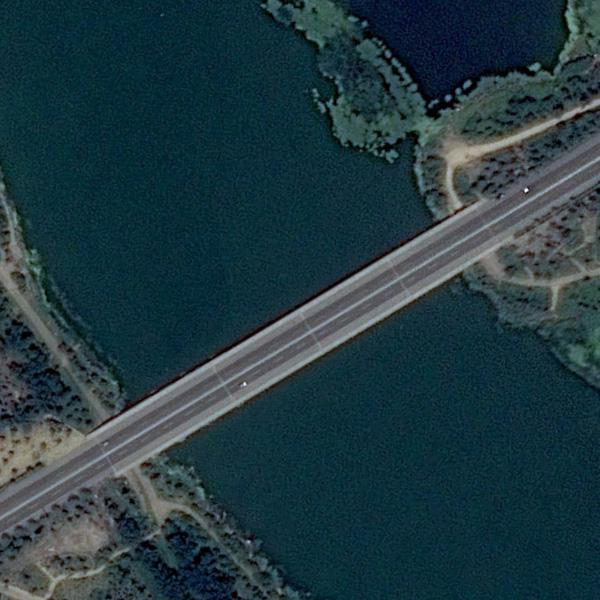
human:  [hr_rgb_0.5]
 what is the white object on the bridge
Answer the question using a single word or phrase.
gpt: car